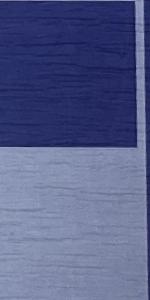
Label: Empty